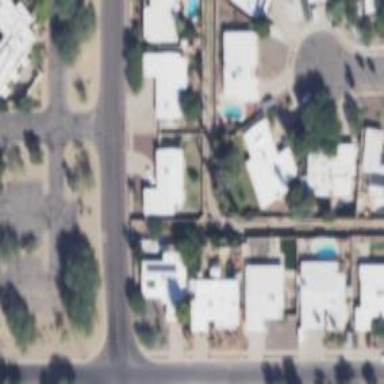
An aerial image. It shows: Alley classified as service road.